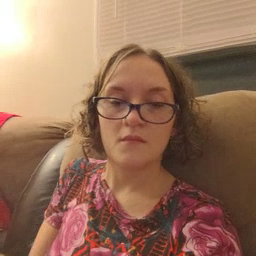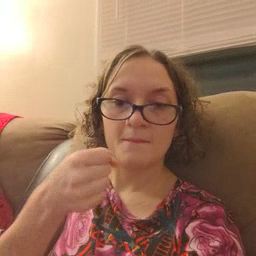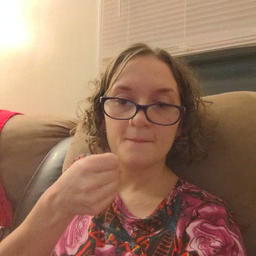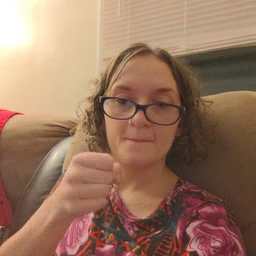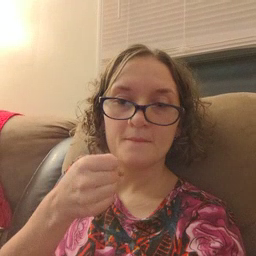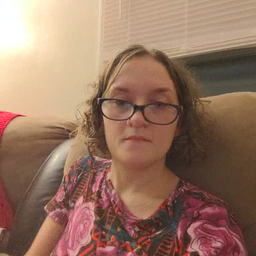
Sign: make